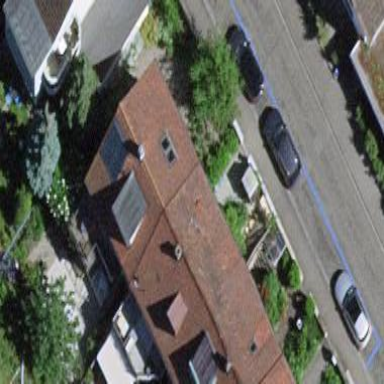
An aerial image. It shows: Terrace building.